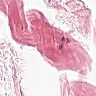
Metastatic tissue present: no